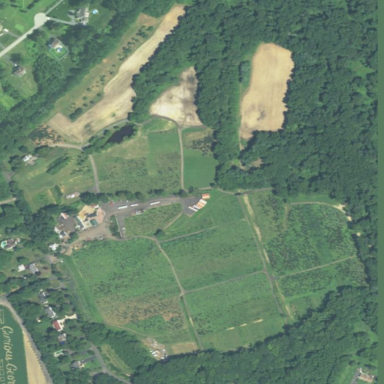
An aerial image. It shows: Plant nursery specializing in growing Christmas trees.